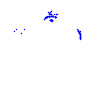
Particle: kaon